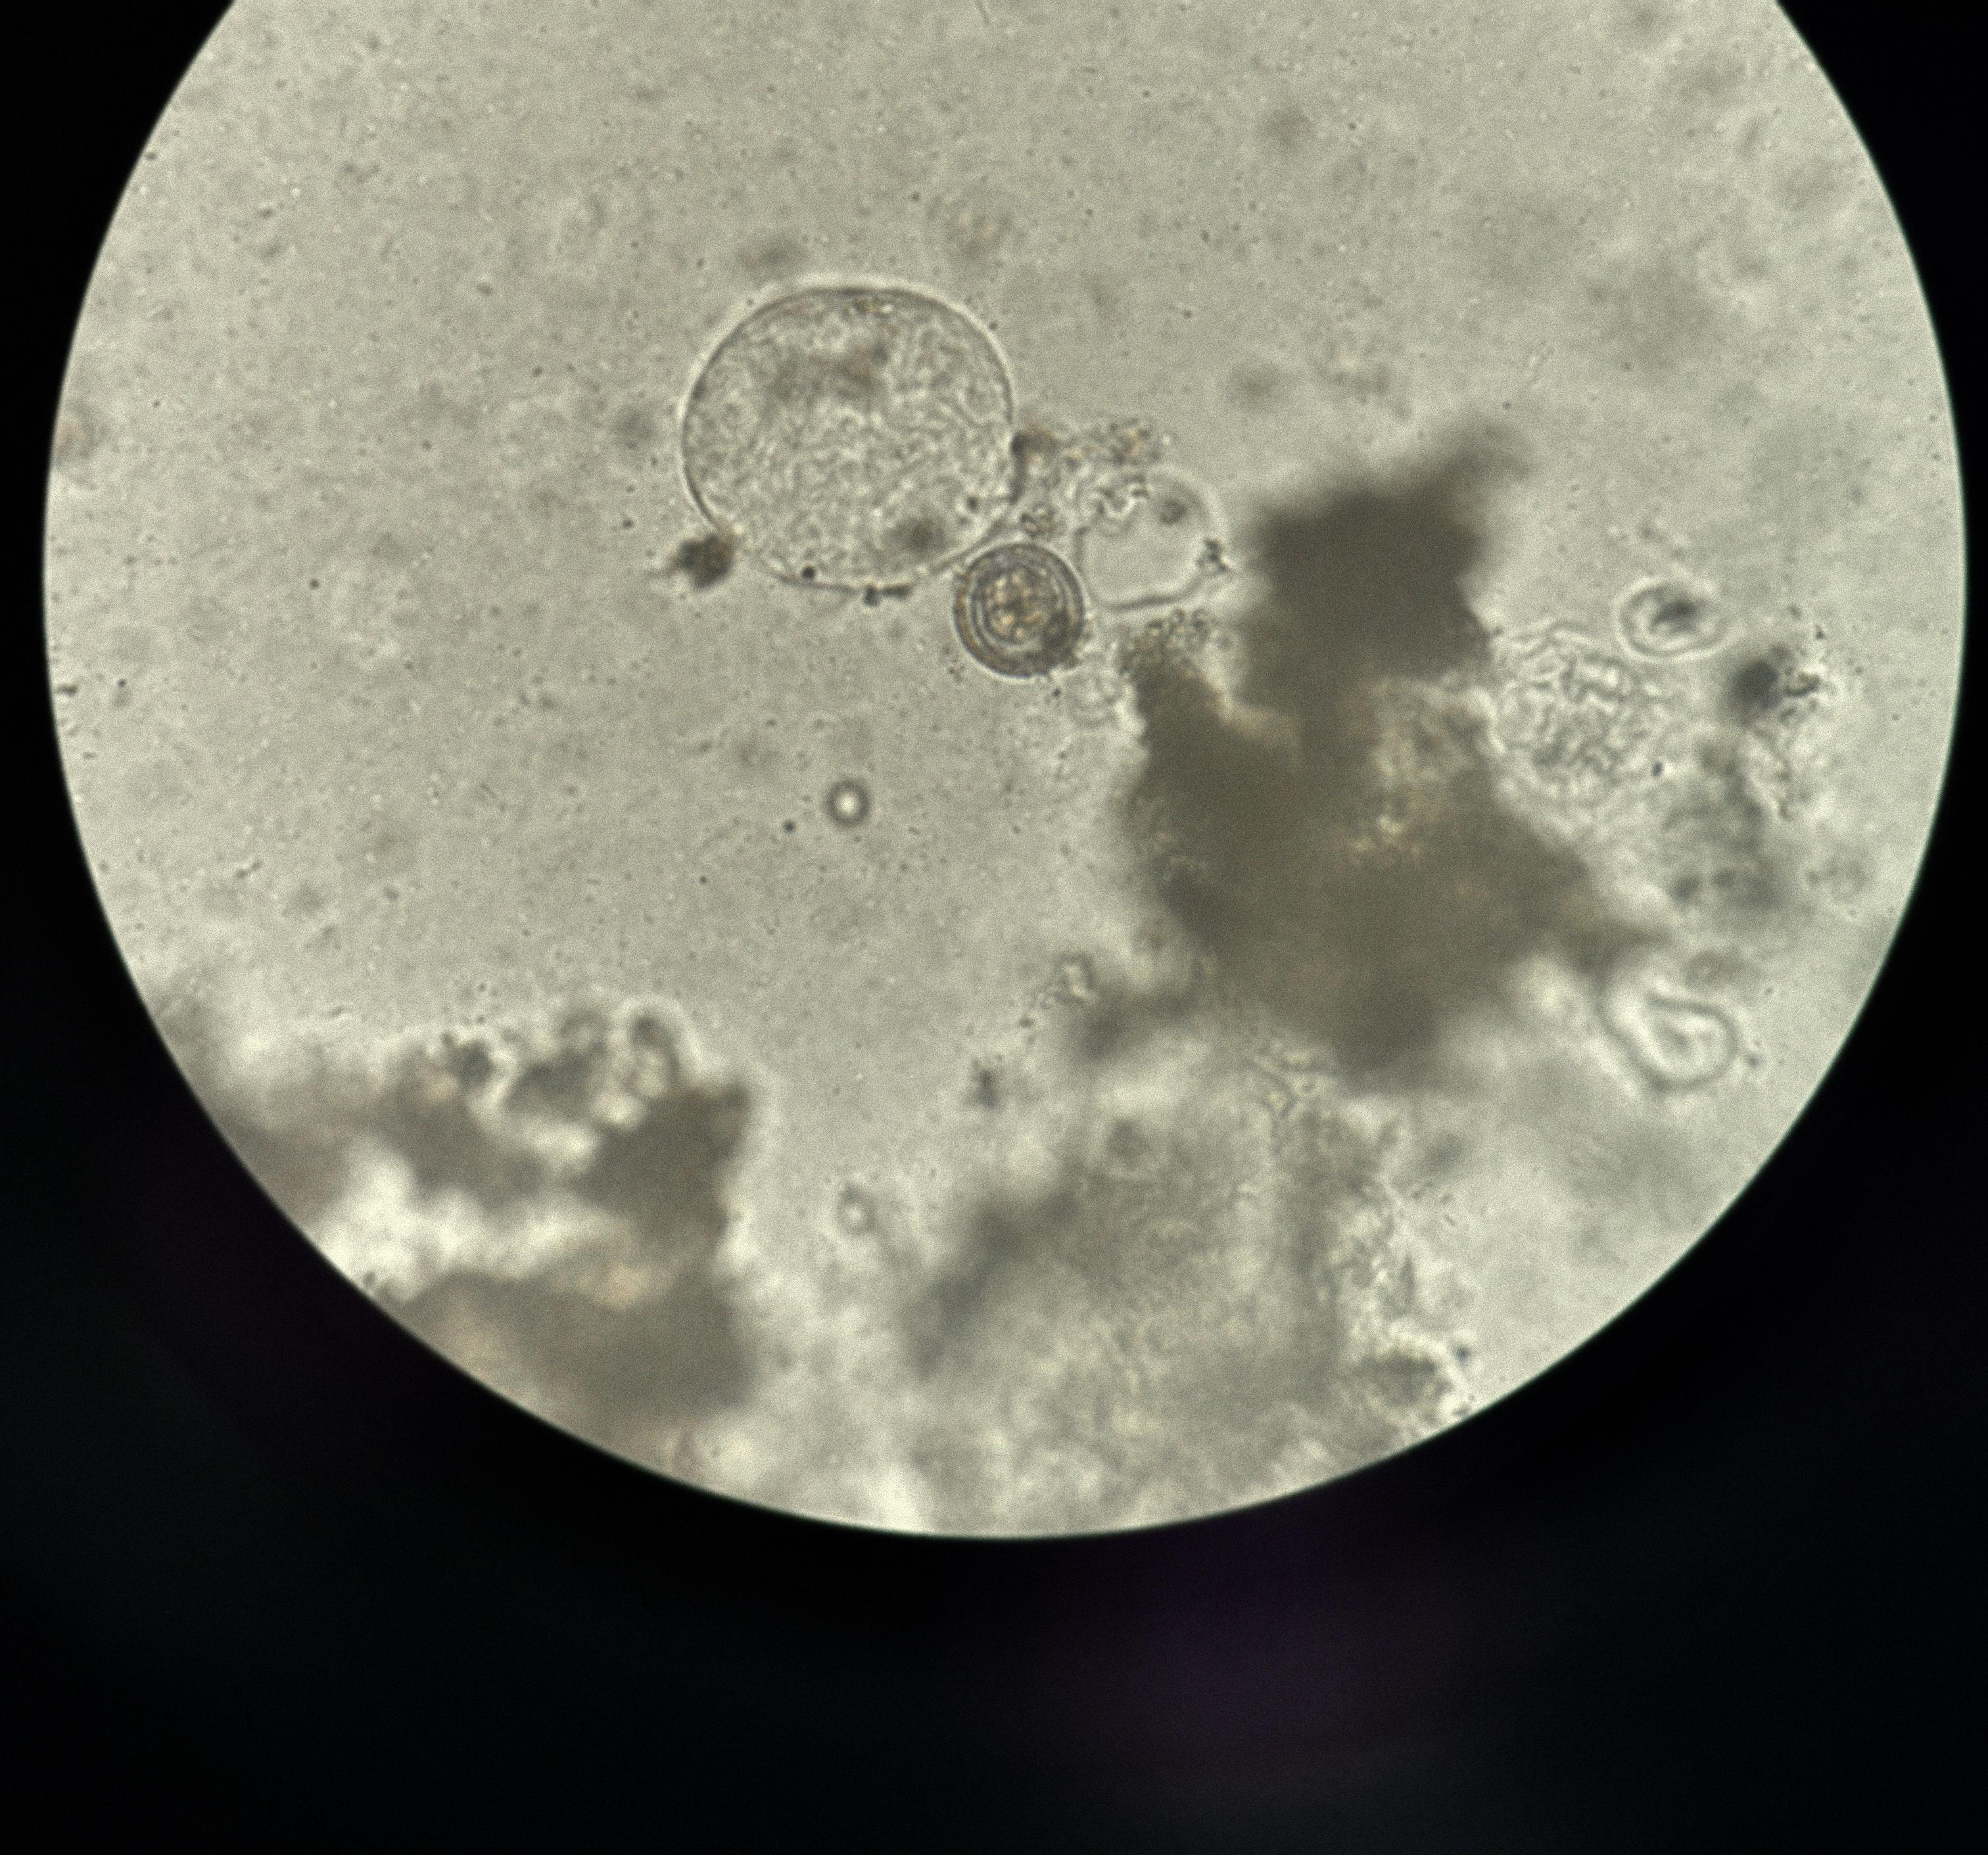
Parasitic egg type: Hymenolepis nana